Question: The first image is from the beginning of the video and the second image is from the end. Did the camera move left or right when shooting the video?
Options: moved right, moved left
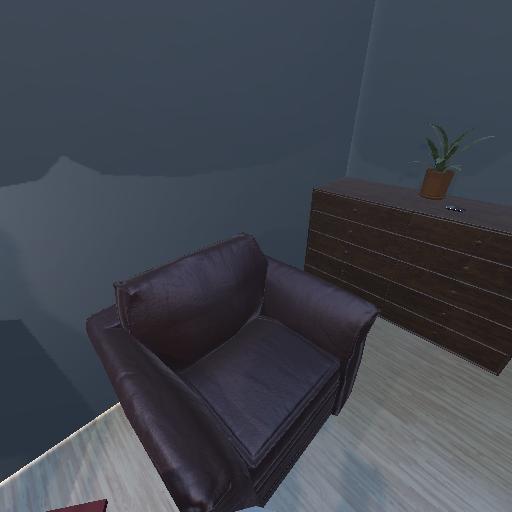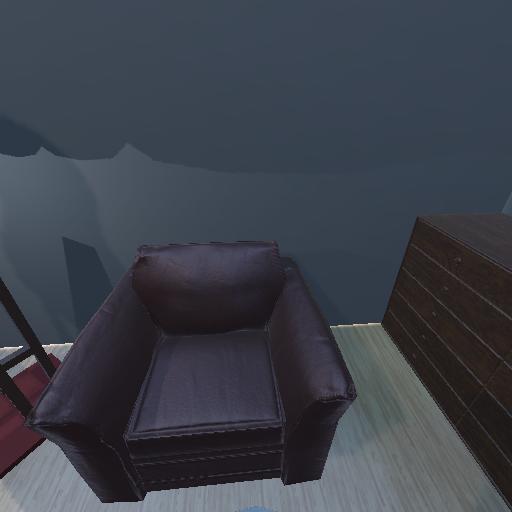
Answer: moved right